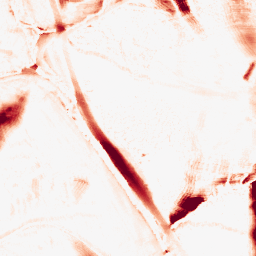
Category: morphological
Decomposition family: morphological_ellipse
Decomposition parameters: operation: opening
width: 20
height: 50
Upsampling method: regularized
Upsampling parameters: scale: 2
lambda_reg: 0.01
Upsampling scale: 2